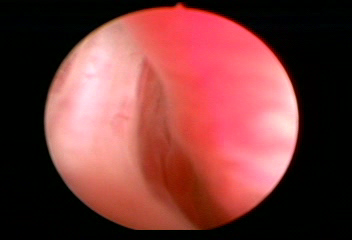
Modality: WLC
Class: Normal mucosa
Bladder cancer association: No